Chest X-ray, AP view. Patient: 73 years old, sex F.
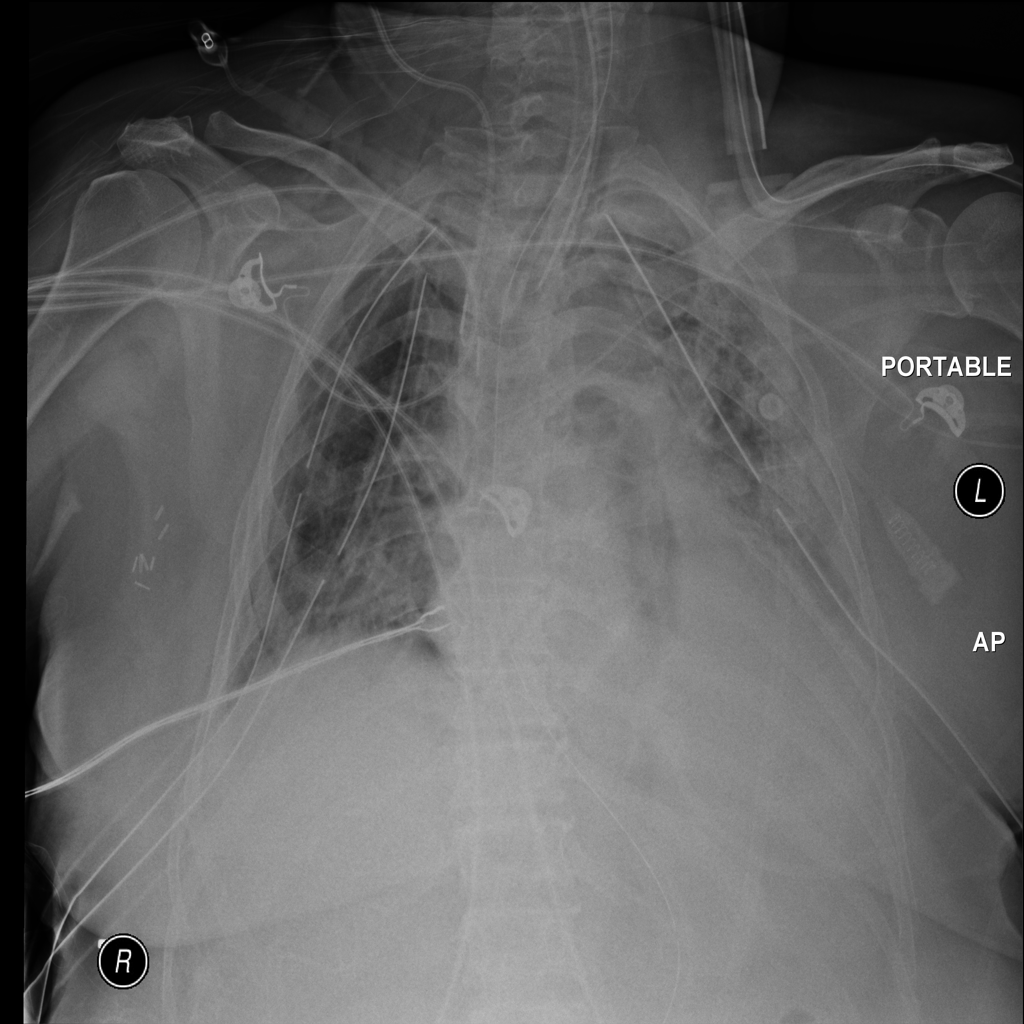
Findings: Atelectasis, Consolidation, Infiltration, Pneumothorax